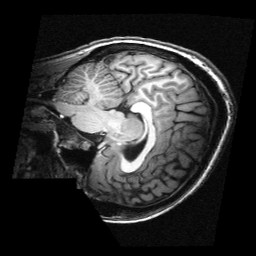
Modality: T1w
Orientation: sagittal
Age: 23
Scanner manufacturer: siemens
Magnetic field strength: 3 T
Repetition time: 2.3 s
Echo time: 0.00336 s